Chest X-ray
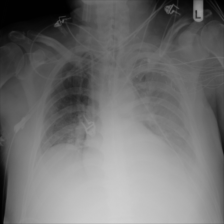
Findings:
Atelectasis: negative
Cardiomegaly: negative
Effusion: negative
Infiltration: negative
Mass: negative
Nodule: negative
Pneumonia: negative
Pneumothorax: negative
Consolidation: positive
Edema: negative
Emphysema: negative
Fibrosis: negative
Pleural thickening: negative
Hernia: negative